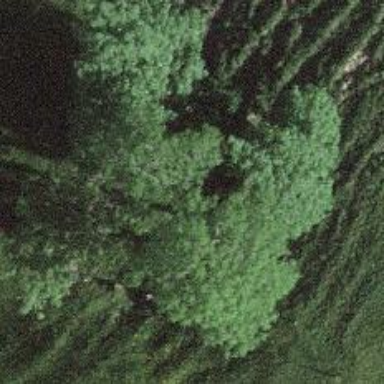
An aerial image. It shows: Beautiful tree in nature.